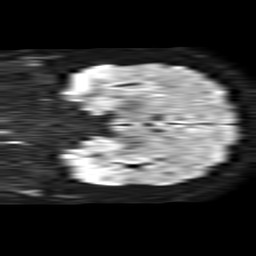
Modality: TRACE
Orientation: coronal
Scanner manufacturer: philips
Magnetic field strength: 1.5 T
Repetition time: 4.6 s
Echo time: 0.08631 s